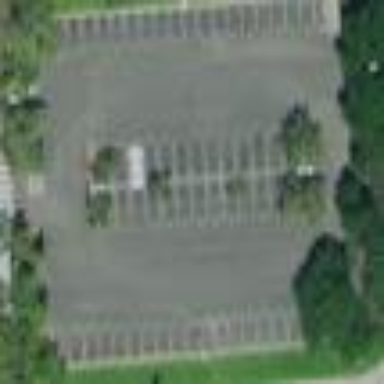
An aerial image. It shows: Parking area with park and ride facility.